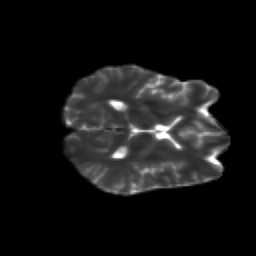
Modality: T2w
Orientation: axial
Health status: healthy
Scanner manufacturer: siemens
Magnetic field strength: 3 T
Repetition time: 10 s
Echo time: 0.092 s